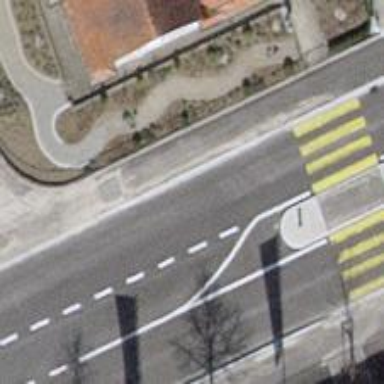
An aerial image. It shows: Bus stop with platform for public transport.